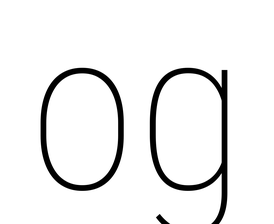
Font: Roboto_Condensed_Thin